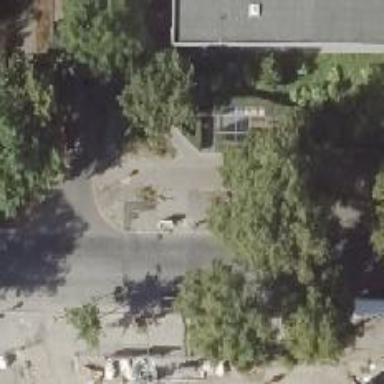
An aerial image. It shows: Sidewalk along the footway.